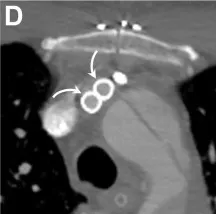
Axial contrast-enhanced computed tomography. Confirm good opening and apposition of both stents [curved arrow in.
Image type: radiology (ct)